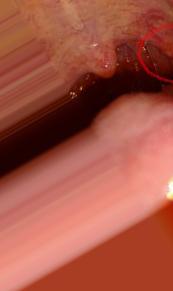
Condition: Mouth Ulcer